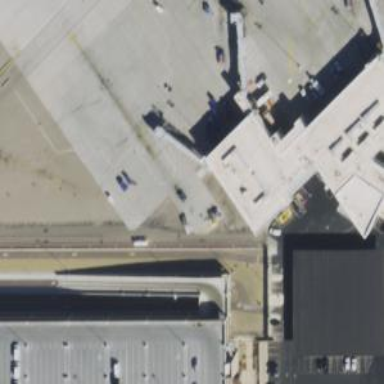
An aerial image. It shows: Airport gate.